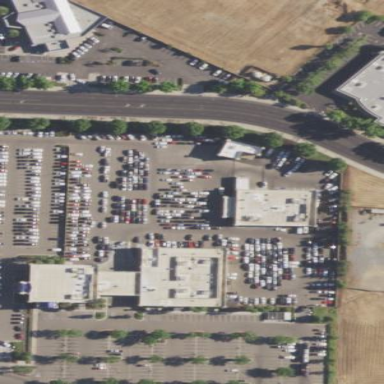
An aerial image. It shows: Commercial area with car shop.